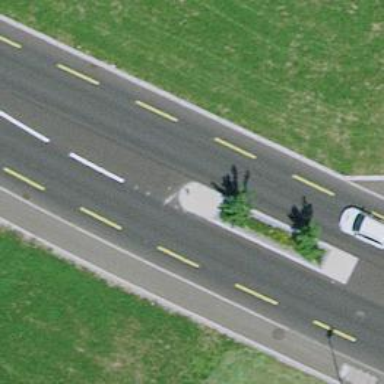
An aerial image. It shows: Traffic calming island.